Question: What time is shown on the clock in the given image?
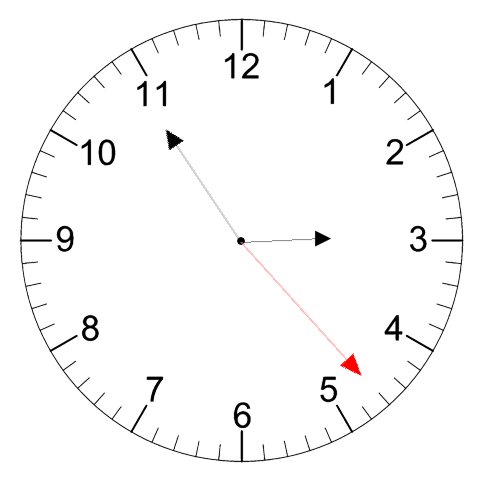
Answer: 02:54:23